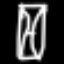
Label: hourglass